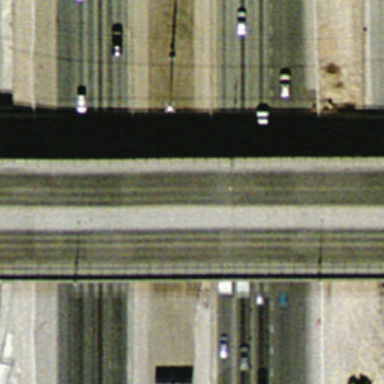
An overpass with a road go across another two roads vertically .